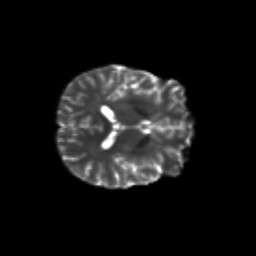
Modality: T2w
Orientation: axial
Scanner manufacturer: siemens
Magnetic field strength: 3 T
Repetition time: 9.2 s
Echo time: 0.084 s